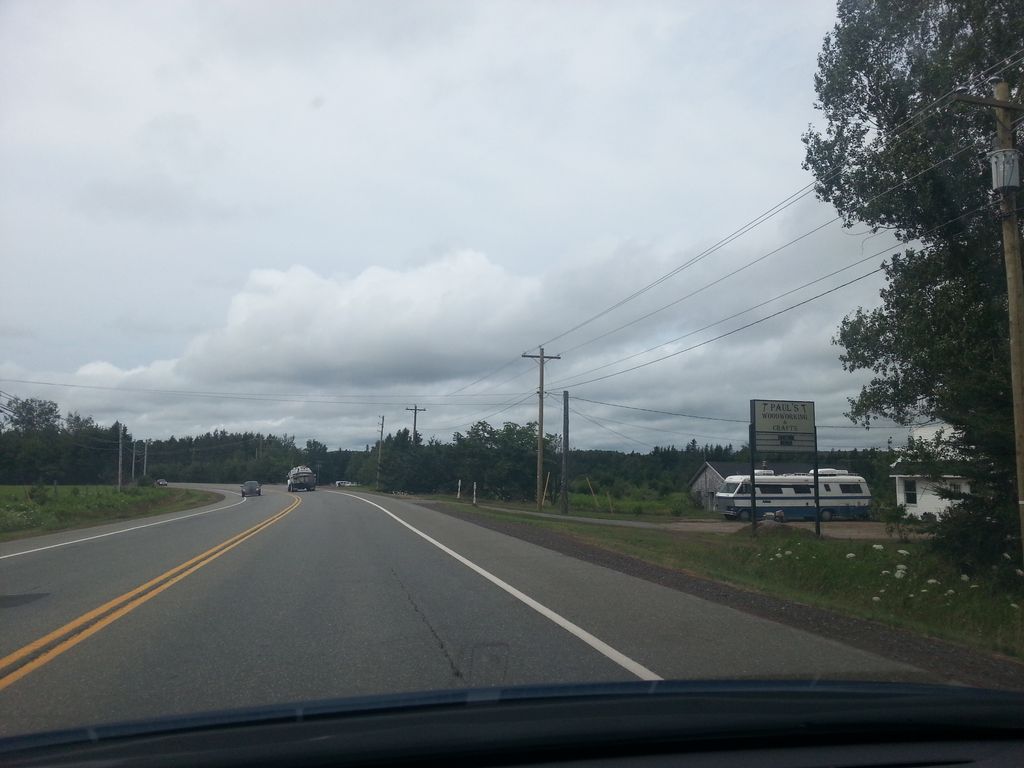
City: charlottetown